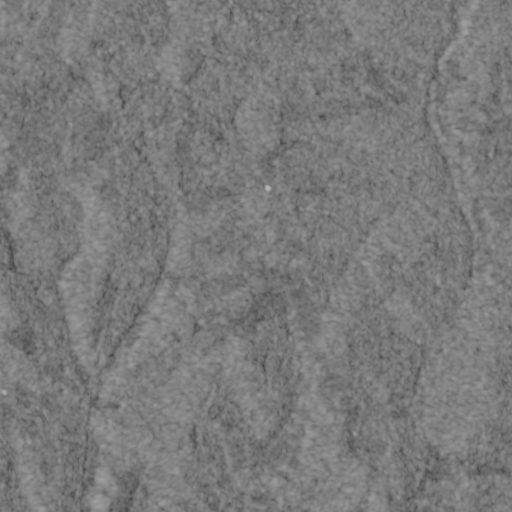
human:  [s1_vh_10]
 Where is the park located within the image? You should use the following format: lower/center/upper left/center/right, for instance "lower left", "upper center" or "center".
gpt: The park is located in the lower left of the image.
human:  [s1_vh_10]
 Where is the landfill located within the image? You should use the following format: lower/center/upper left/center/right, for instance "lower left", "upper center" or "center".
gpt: There is no landfill in the image.

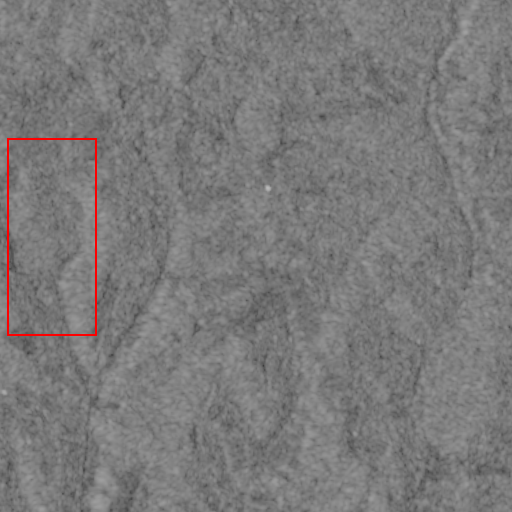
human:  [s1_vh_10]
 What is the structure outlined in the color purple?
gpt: There is no purple outline.
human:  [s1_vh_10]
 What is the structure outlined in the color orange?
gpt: There is no structure outlined in orange.